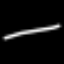
Label: line